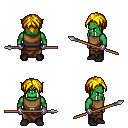
a pixel art fantasy rpg character, male body template, orc, green skin, leather chest armor, robe skirt, blonde parted hairstyle, metal gloves, black shoes, spear, four views (front, back, left, right), 2x2 character sprite sheet, small pixel art, hard edges, no anti-aliasing